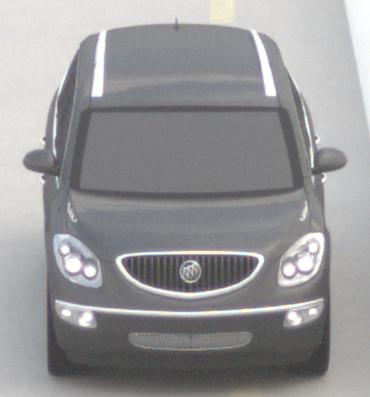
Make: Buick
Model: Enclave
Detailed model: GMT967
Model produced from: 2007
Model produced until: 2017
Doors: 5
Color: gray
Road condition: dry road
Daytime: midday
Contrast: low contrast